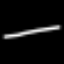
Label: line